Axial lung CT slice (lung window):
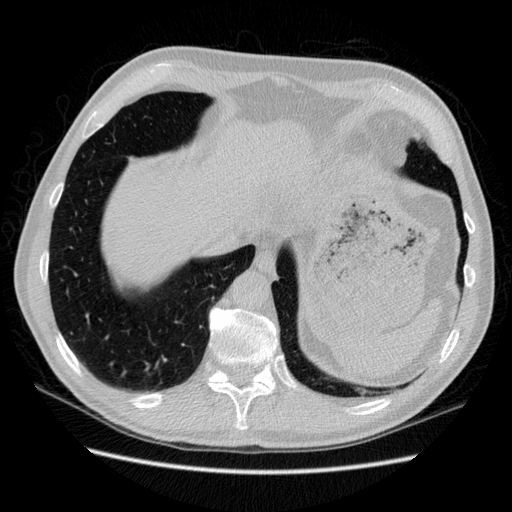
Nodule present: no